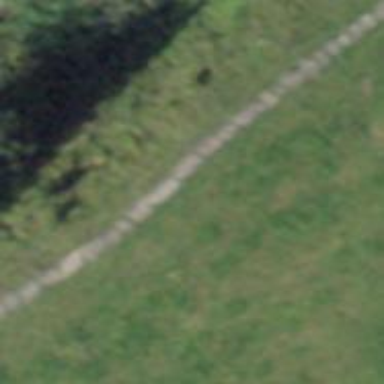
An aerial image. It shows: Unpaved path.